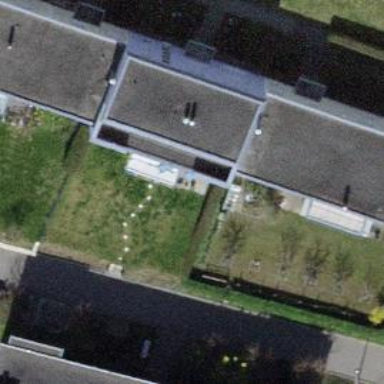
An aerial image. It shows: Residential building.